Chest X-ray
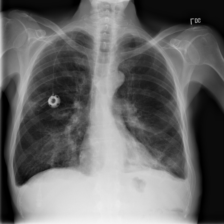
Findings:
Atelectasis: negative
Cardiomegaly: negative
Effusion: positive
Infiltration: negative
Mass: negative
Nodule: negative
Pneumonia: negative
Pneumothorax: negative
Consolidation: negative
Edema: negative
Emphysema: negative
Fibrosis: negative
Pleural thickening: negative
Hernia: negative